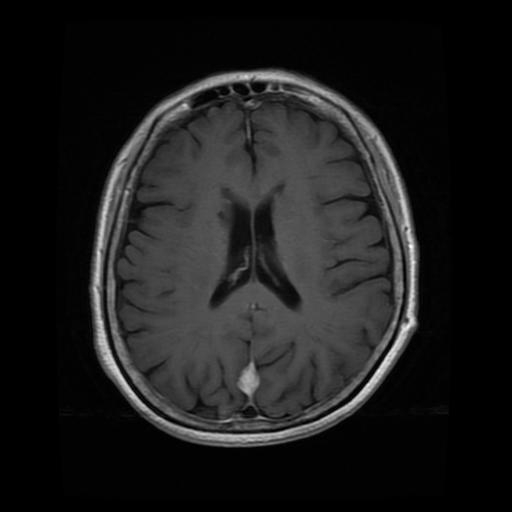
Label: meningioma